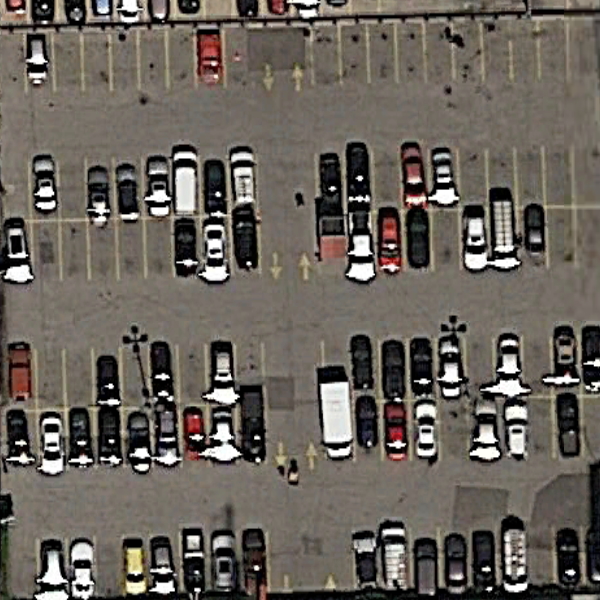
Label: Parking